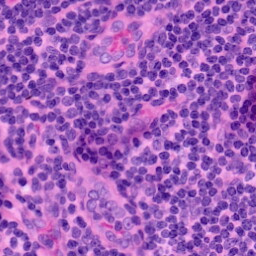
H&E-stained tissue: LymphNode